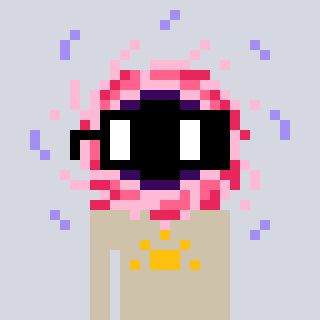
a pixel art character with square black glasses, a blackhole-shaped head and a bege-colored body on a cool background